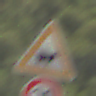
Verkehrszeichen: ViehtriebLinks
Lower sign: Geschwindigkeit30
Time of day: Midday
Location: Outdoor (Nature)
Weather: PartlyCloudy
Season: NotSpecified
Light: Natural